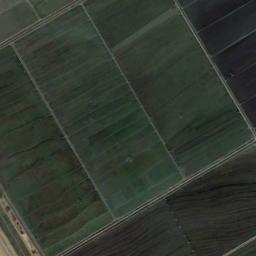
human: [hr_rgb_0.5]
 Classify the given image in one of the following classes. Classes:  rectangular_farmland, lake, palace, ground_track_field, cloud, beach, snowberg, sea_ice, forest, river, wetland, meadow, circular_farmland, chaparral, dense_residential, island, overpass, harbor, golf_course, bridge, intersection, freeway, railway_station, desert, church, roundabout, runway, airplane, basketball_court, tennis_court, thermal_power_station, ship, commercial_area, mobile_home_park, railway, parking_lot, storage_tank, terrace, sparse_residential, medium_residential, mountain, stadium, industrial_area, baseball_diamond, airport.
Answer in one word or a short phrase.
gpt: rectangular_farmland